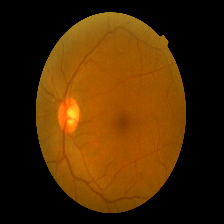
Diabetic retinopathy grade: Mild